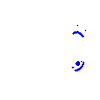
Particle: kaon